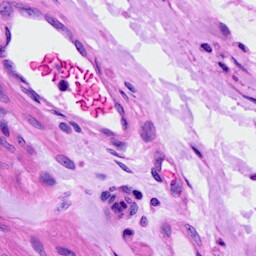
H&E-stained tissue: Ovarian